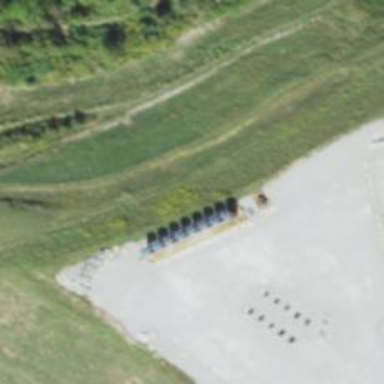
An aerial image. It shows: Storage tank with man-made structure.